Aerial crown-view tile of a tropical tree (Barro Colorado Island, Panama), acquired 20250512:
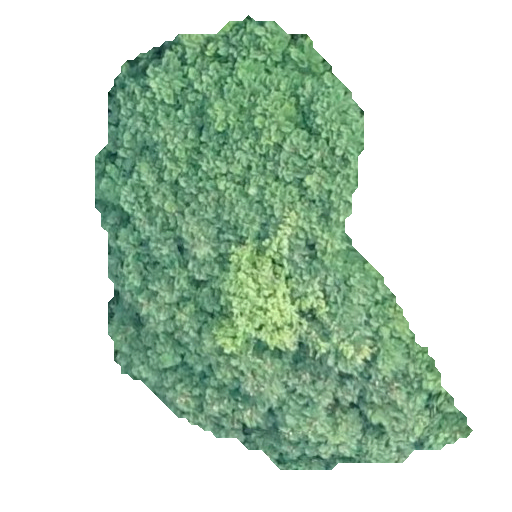
Species: Jacaranda copaia
GBIF accepted scientific name: Jacaranda copaia
Crown area: 159.867 m²